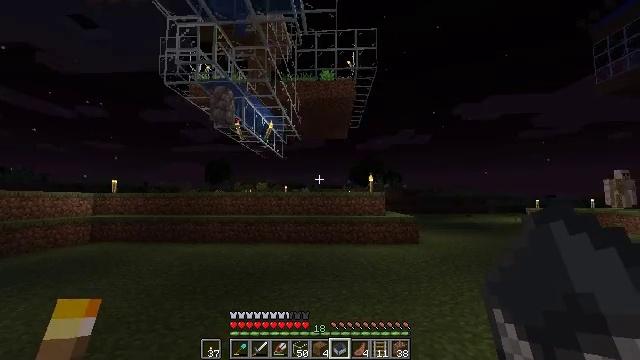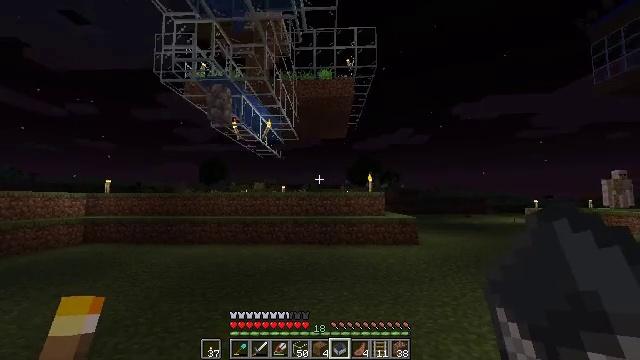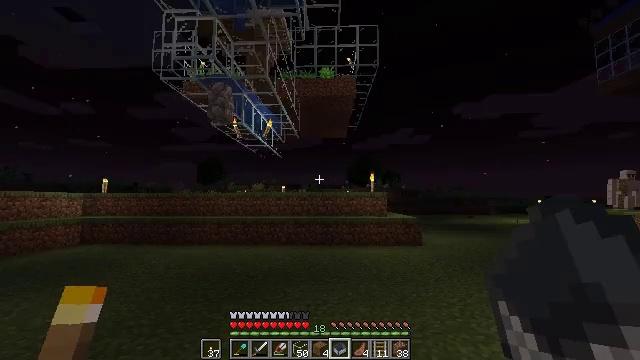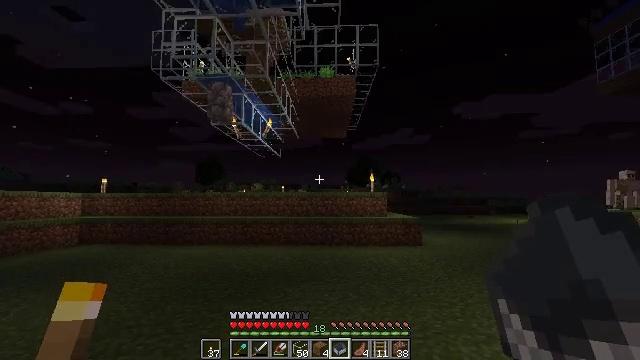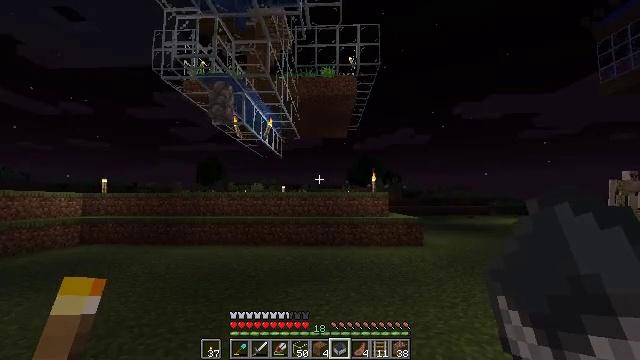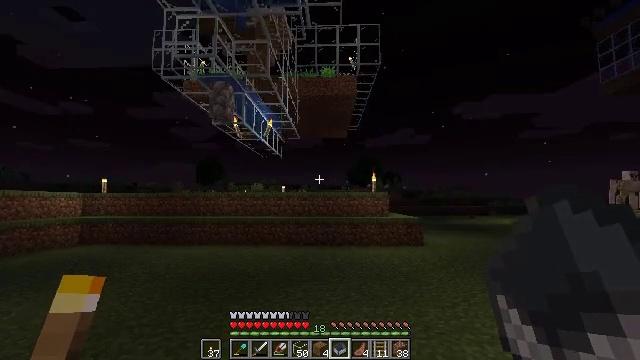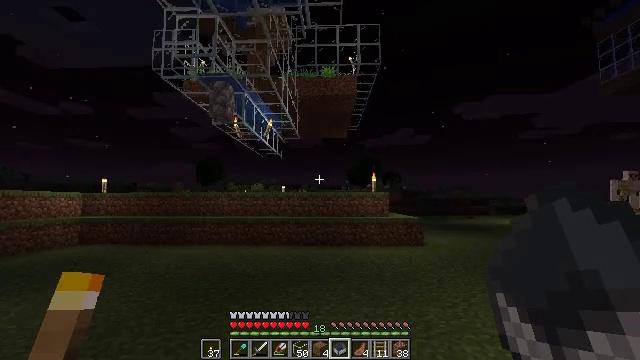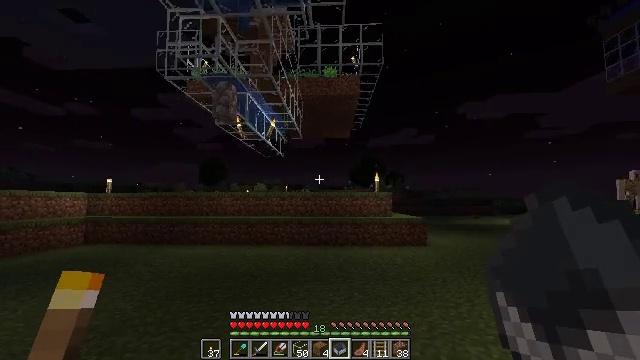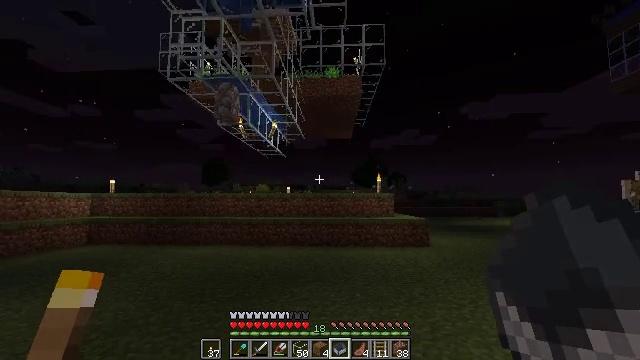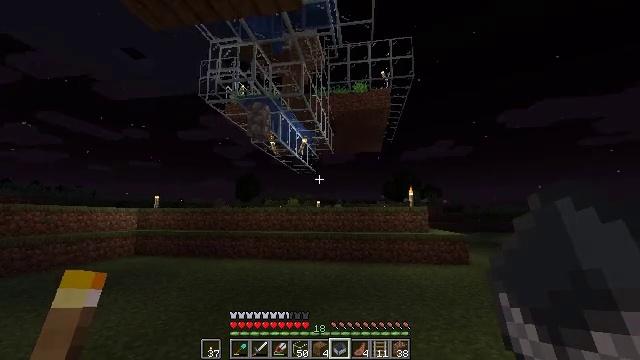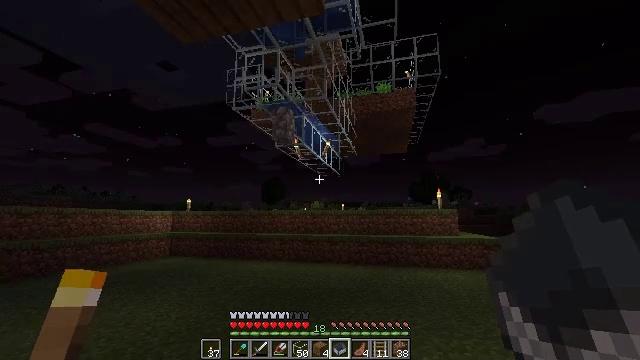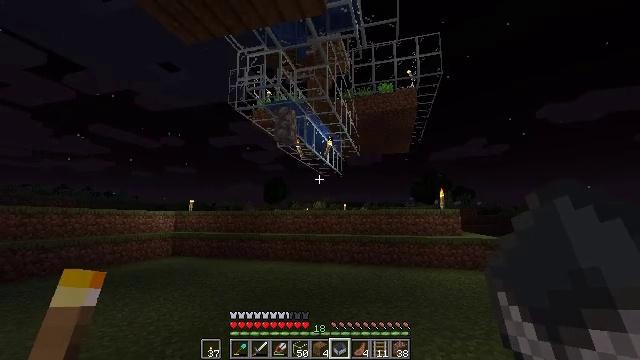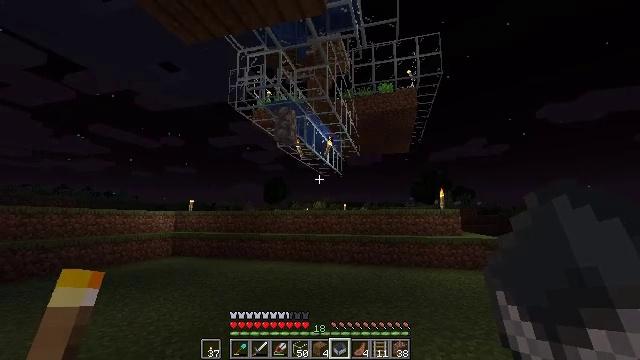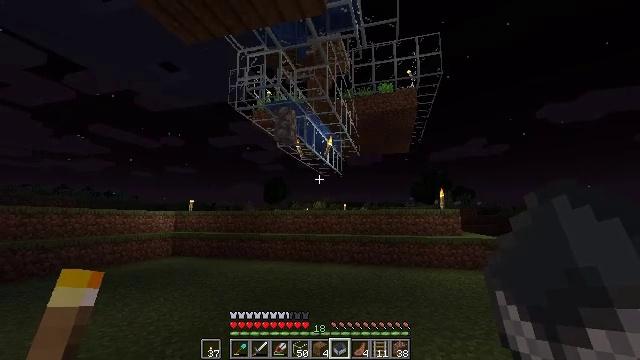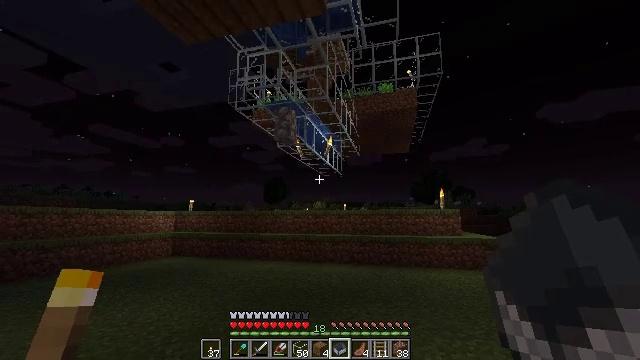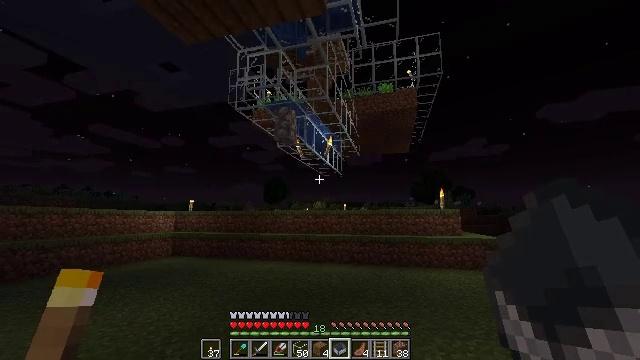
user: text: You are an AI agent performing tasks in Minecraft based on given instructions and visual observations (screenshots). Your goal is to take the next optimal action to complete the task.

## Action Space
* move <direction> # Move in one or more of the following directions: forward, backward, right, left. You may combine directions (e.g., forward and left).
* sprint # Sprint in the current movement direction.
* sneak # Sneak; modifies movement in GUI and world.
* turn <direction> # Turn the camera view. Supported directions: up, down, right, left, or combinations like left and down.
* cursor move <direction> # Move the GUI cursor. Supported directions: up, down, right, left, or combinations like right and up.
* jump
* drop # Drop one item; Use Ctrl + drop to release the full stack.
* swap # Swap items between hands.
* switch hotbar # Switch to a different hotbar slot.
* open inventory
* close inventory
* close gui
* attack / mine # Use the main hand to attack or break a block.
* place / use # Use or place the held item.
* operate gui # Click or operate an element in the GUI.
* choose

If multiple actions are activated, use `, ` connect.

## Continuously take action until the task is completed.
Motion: motion action
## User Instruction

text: Destroy the glass.
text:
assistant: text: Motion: no_op
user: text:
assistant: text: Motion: no_op
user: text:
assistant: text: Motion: no_op
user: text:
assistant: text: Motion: no_op
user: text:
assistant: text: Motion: no_op
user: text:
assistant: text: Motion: no_op
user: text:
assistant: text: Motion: no_op
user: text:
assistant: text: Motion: no_op
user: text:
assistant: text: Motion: turn left and up
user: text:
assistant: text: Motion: turn left
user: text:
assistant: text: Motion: no_op
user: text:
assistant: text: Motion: no_op
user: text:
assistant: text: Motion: no_op
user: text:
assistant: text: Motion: no_op
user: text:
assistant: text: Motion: no_op
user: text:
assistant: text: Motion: no_op
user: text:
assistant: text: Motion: no_op
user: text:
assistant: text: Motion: no_op
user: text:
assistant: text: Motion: turn right
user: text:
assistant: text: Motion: turn right
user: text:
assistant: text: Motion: move left
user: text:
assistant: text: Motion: move left, turn right and up
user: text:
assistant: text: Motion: move forward and move left, turn right and up
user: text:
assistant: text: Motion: move forward and move left, turn right and up
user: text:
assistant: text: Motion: move forward and move left, turn right and up
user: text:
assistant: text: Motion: move forward and move left, turn right and up
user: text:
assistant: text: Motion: move forward and move left
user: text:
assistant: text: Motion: no_op
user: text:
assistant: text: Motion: turn up
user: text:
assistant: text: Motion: turn up